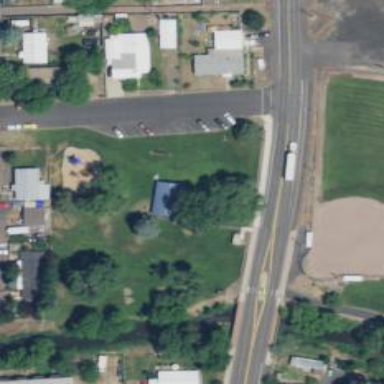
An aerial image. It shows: Rest area along the road.